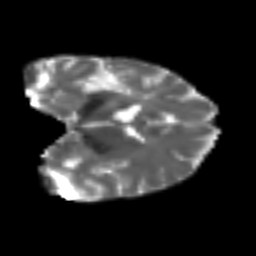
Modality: T2w
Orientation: coronal
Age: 45
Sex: female
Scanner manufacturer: siemens
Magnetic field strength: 3 T
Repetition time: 4.987 s
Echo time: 0.0792 s